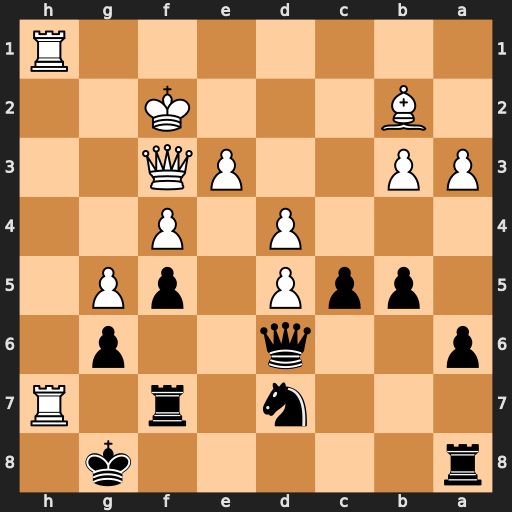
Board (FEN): r5k1/3n1r1R/p2q2p1/1ppP1pP1/3P1P2/PP2PQ2/1B3K2/7R
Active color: b
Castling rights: -
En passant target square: -
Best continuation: Rxh7 Rxh7 Kxh7